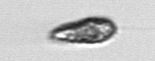
Label: Pseudochattonella_farcimen